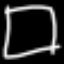
Label: square